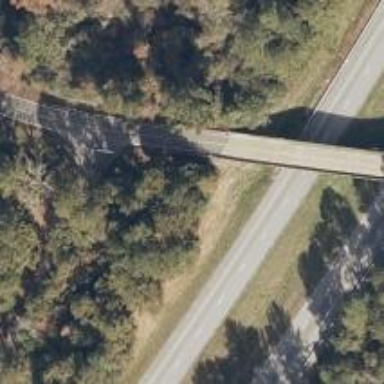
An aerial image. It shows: Unclassified road on viaduct bridge.